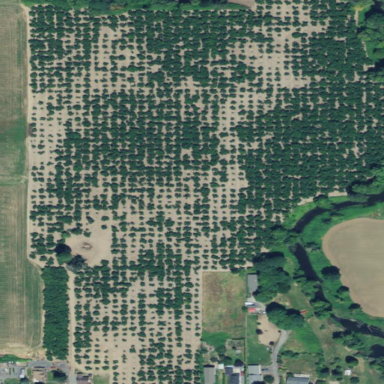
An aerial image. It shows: Orchard.